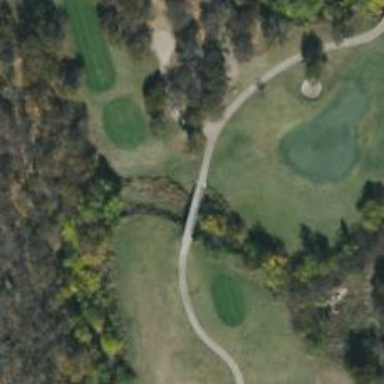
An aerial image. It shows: Service road that includes bridge over golf cart path.